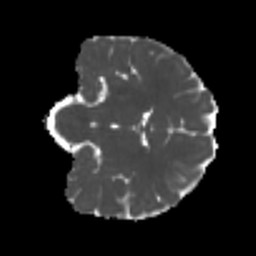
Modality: MD
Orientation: coronal
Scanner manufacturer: siemens
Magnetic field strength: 3 T
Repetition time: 4 s
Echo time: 0.0594 s